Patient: sex M, age 35
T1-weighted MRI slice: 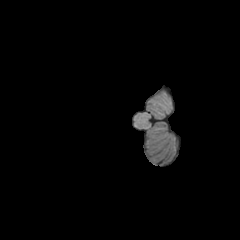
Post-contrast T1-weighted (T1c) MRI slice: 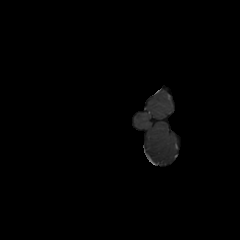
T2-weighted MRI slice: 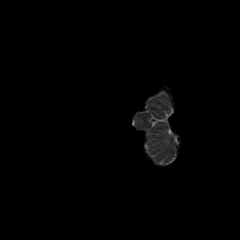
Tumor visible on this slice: no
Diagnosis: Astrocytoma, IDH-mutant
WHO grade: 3